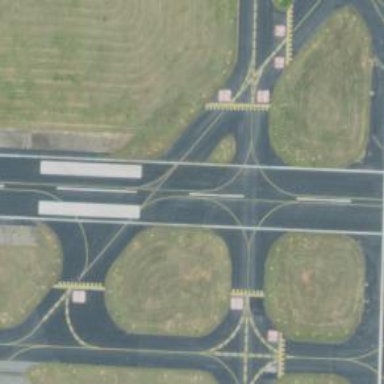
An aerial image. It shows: Asphalt taxiway in the airport.